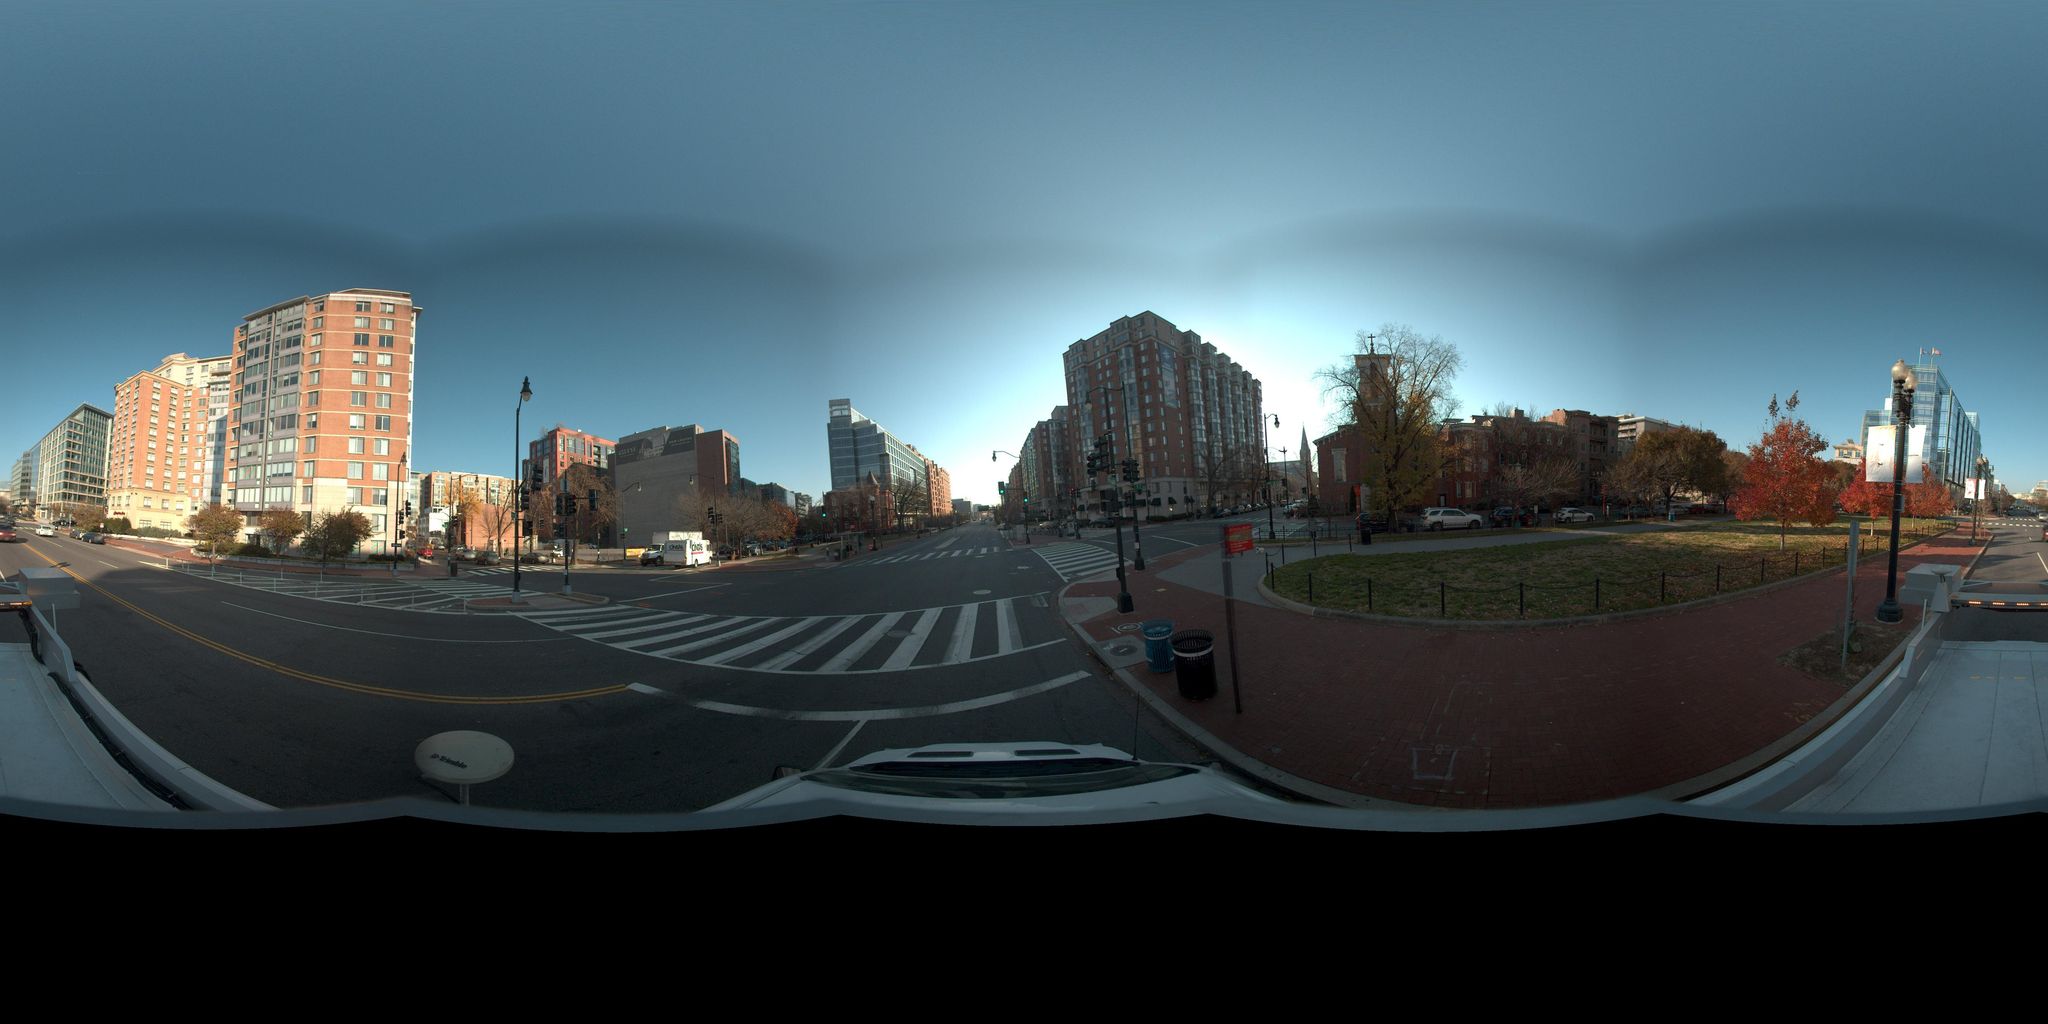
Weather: clear
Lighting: day
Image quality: good
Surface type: cycling surface
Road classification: primary
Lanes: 4
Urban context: urban centre
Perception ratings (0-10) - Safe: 1.32, Lively: 4.42, Beautiful: 2.92, Boring: 9.28, Depressing: 2.29, Wealthy: 1.58